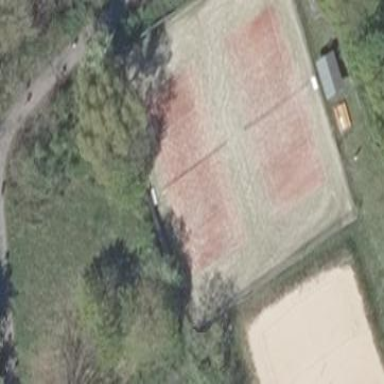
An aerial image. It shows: Tennis court on pitch.